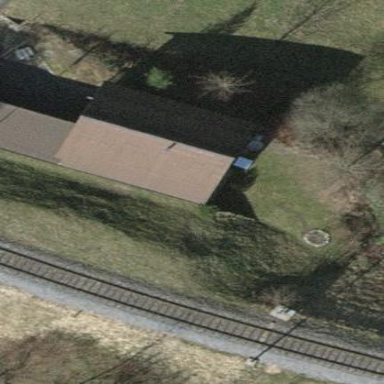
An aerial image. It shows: Gabled roof garage.